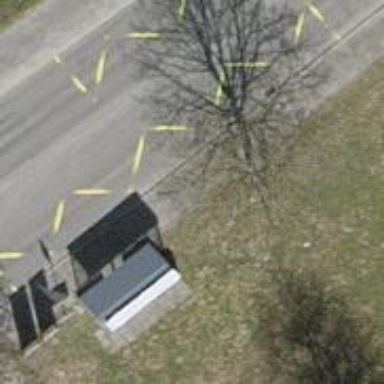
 serving as platform for public transportation."